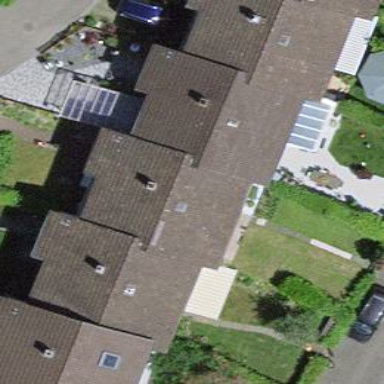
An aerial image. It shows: Terrace building.